This grayscale texture is a bearing vibration snapshot reshaped row-by-row into a square image. Classify the bearing condition as one of: normal, inner_race, outer_race, ball.
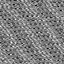
Answer: outer_race